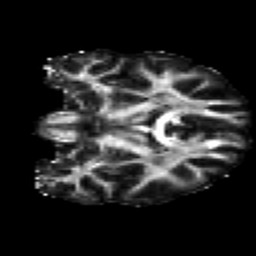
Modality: FA
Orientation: coronal
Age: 27
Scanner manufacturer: siemens
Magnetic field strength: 3 T
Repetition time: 2.2 s
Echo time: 0.084 s